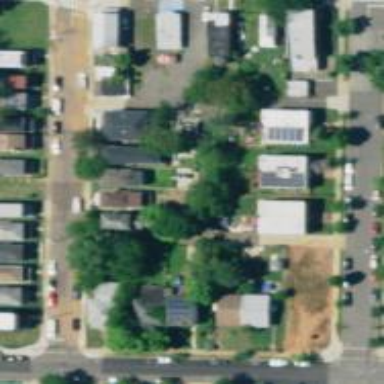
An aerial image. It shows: Alley classified as service road.